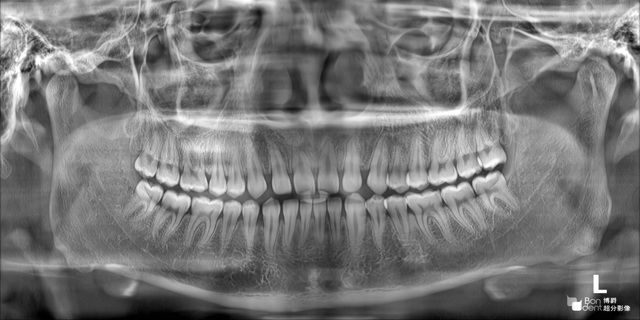
adult